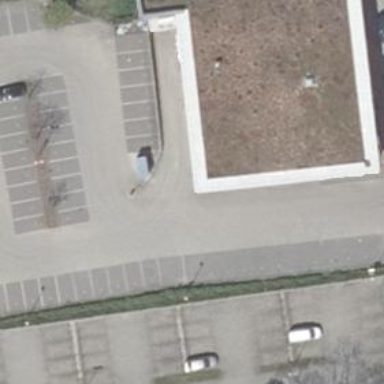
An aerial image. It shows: Parking area with paving stones surface.